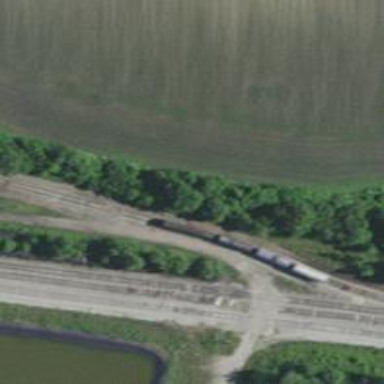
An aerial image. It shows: Railway spur service.